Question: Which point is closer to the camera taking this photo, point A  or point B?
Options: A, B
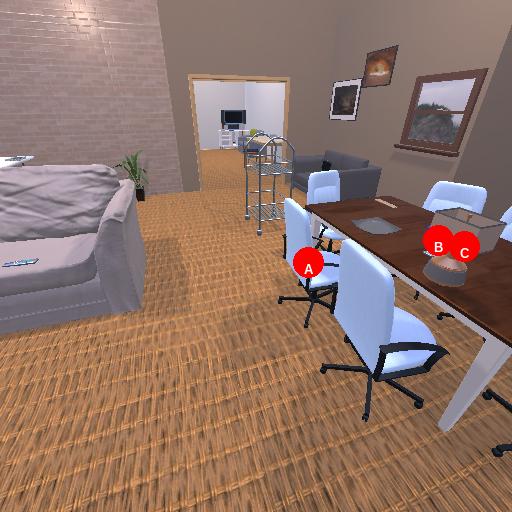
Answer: A